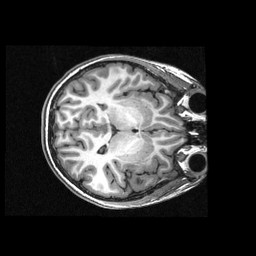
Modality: T1w
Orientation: axial
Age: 15
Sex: female
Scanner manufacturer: siemens
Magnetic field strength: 3 T
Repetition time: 2.3 s
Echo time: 0.00336 s